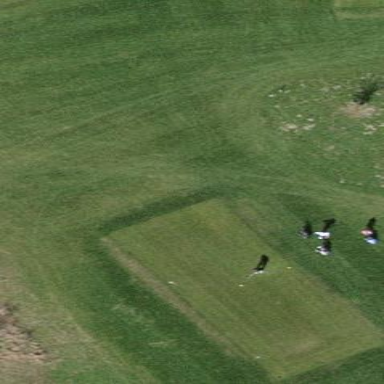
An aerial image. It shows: Golf tee.